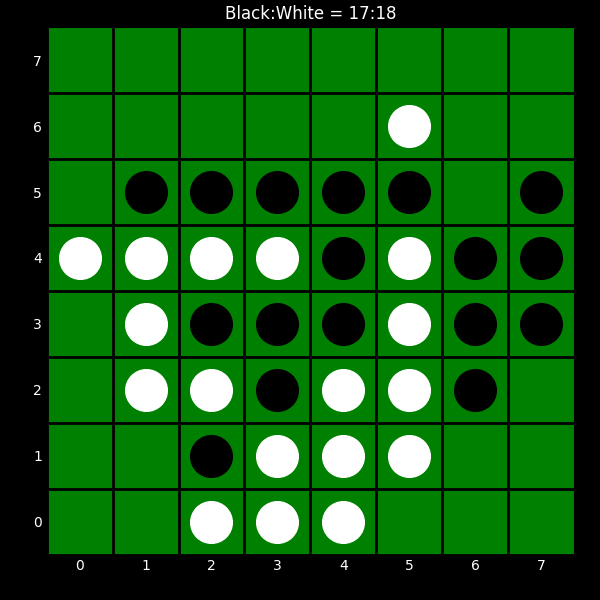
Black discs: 17
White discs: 18